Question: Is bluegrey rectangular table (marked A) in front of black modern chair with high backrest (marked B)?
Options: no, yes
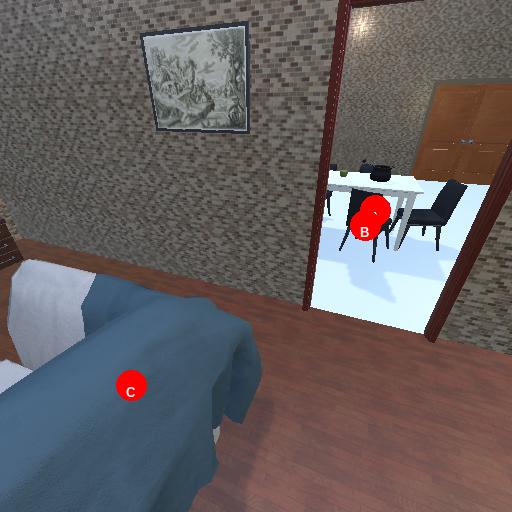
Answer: no